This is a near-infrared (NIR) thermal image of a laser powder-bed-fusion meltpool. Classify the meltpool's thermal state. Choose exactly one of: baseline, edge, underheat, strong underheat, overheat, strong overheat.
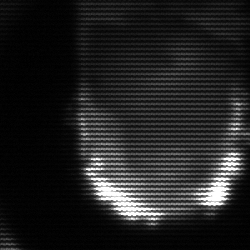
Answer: baseline